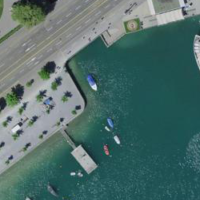
EUNIS habitat code: 53
Species observed at this site:
Tanacetum vulgare
Corvus corone
Podiceps cristatus
Cyanistes caeruleus
Fulica atra
Anas platyrhynchos
Emberiza citrinella
Aythya ferina
Aythya fuligula
Passer domesticus
Persicaria maculosa
Turdus merula
Chroicocephalus ridibundus
Phalacrocorax carbo
Silene latifolia
Larus michahellis
Cygnus olor
Gallinula chloropus
Mareca strepera
Parus major
Erithacus rubecula
Columba livia
Daucus carota
Corvus corax
Motacilla alba